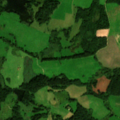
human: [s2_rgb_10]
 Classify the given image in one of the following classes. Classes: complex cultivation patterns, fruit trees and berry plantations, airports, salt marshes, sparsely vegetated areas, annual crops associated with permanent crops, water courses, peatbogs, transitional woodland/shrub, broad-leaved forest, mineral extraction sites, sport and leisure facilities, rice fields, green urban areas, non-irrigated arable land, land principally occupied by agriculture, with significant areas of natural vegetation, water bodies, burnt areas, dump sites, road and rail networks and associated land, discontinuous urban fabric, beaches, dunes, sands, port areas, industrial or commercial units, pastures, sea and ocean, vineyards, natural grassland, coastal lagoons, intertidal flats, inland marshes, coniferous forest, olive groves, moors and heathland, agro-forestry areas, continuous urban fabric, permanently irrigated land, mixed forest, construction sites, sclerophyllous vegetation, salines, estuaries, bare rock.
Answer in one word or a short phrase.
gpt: non-irrigated arable land, land principally occupied by agriculture, with significant areas of natural vegetation, broad-leaved forest, mixed forest